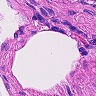
Metastatic tissue present: no